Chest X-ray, PA view. Patient: 64 years old, sex F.
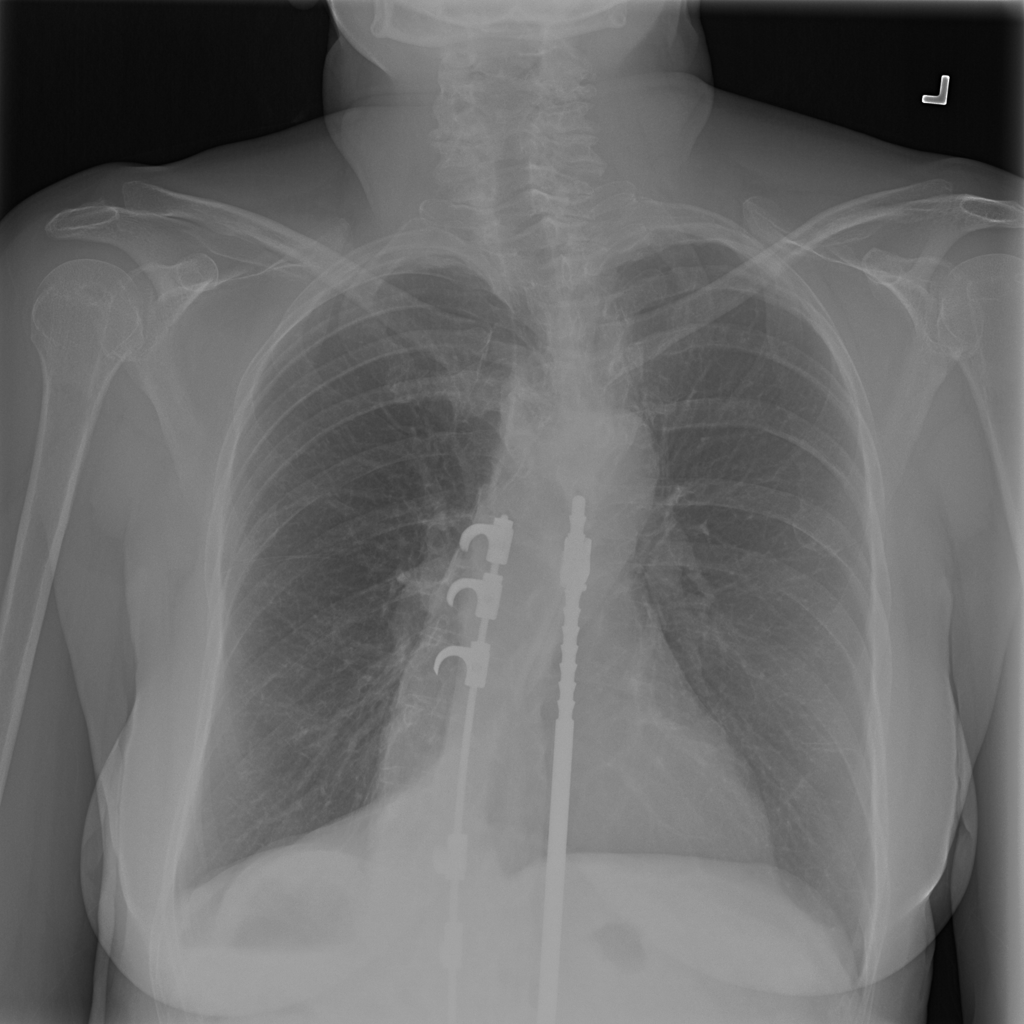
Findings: Infiltration